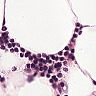
Metastatic tissue present: no